Question: I am having trouble understanding the leaks found by the Leaks instrument right after build. Is this being caused by my own code or a library?
Let me know if you need more information, and thanks!

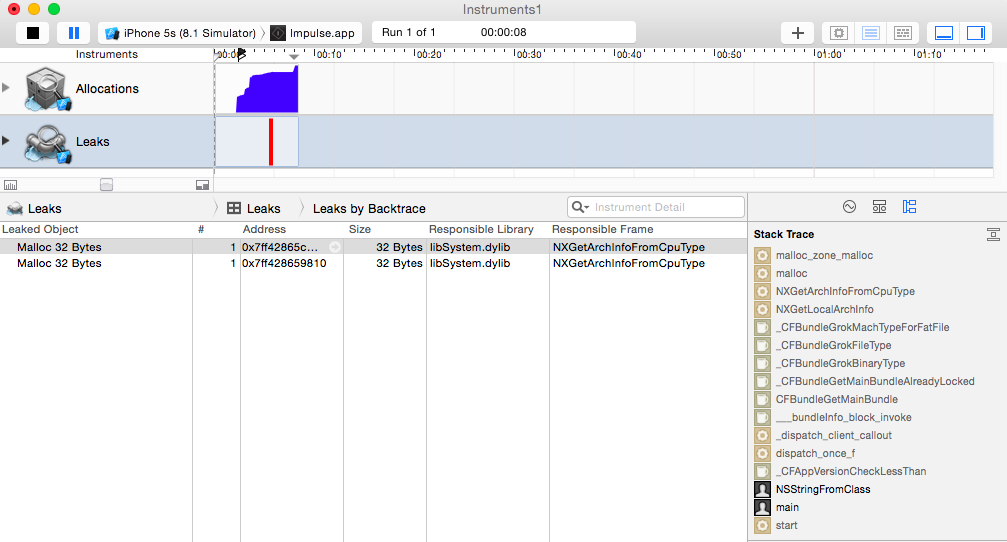
Answer: 'libSystem.dylib' is a system library. If you run your app on a device you shouldn't encounter this leak anymore.
The leak is related to the way the simulator works.